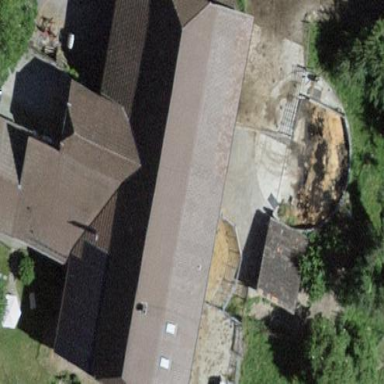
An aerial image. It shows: Farm building.